Question: I am trying to create graphs using QuickChart and Chart.Js with HTML. I have the following, but want to figure out how to change the font size and font style for all the text. I also want to change the YAxis go to to 10. Can anyone help?

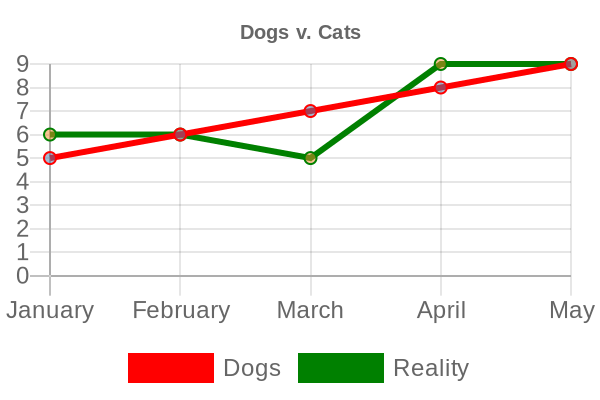
Answer: The answers you seek are in the Chart.js documentation.
First, to change the yAxis to go to 10, use 'options.scales.yAxes.ticks.suggestedMax' (<URL>.
To change font size and style, you can set these values for each component of the graph:
- For the legend, use 'options.legend.labels.fontColor/fontStyle/fontFamily' (<URL>.
Put it all together:
'''
{
type: 'line',
data: {
labels: ['January', 'February', 'March', 'April', 'May'],
datasets: [{
label: 'Dogs',
data: [5,6,7,8,9],
fill: false,
borderColor: 'red',
}, {
label: 'Reality',
data: [6,6,5,9,9],
fill: false,
borderColor: 'green',
}]
},
options: {
legend: {
position: 'bottom',
labels: {
fontSize: 20,
fontStyle: 'bold',
}
},
title: {
display: true,
text: 'Dogs v Cats',
fontSize: 20,
},
scales: {
yAxes: [
{
ticks: {
suggestedMax: 10,
beginAtZero: true,
fontFamily: 'Mono',
},
},
],
xAxes: [
{
ticks: {
fontFamily: 'Serif',
fontStyle: 'italic',
},
},
],
},
},
}
'''
<URL>
<URL>